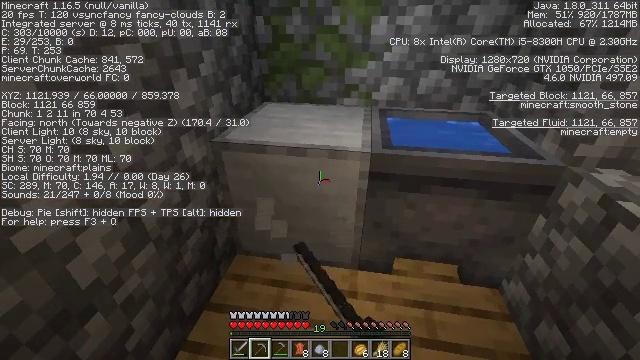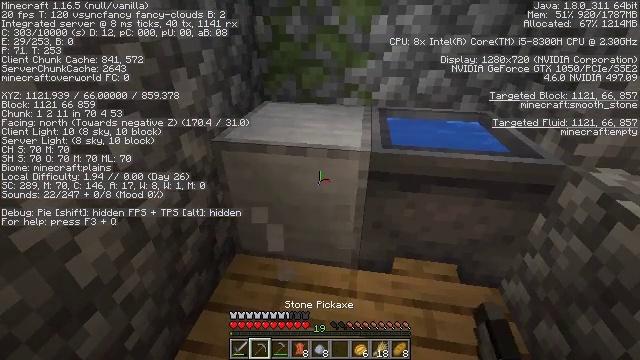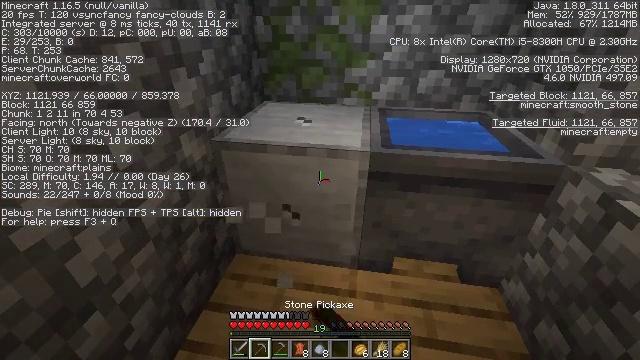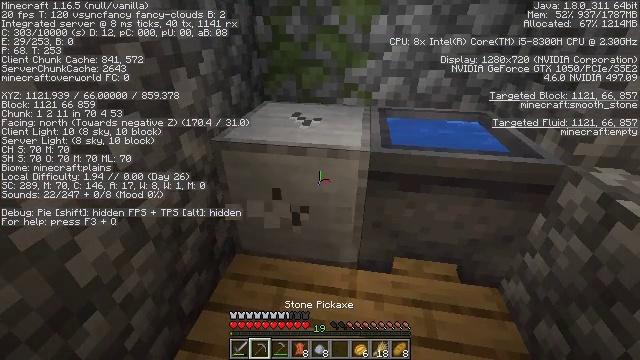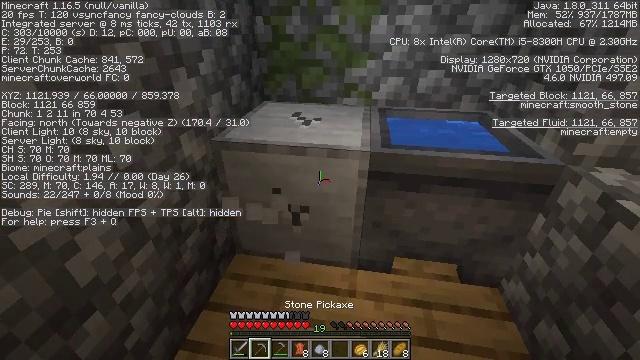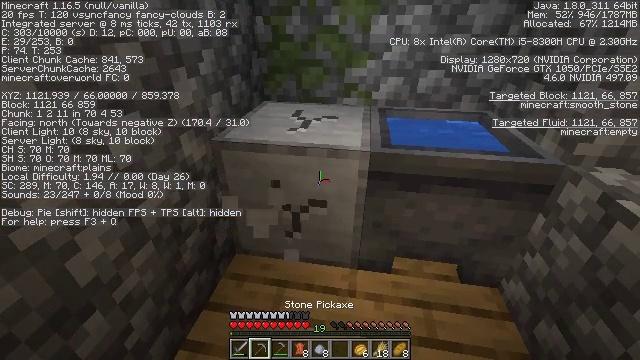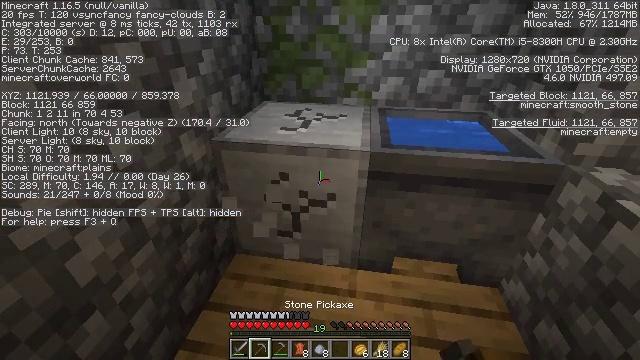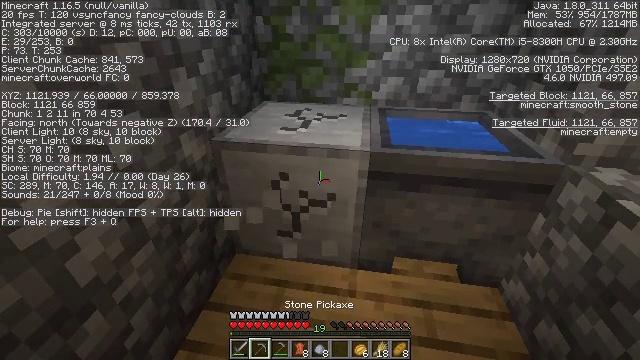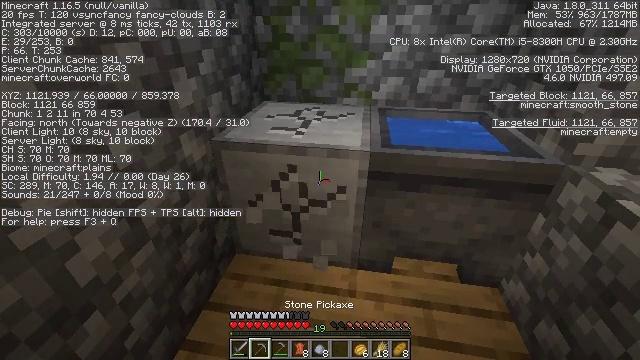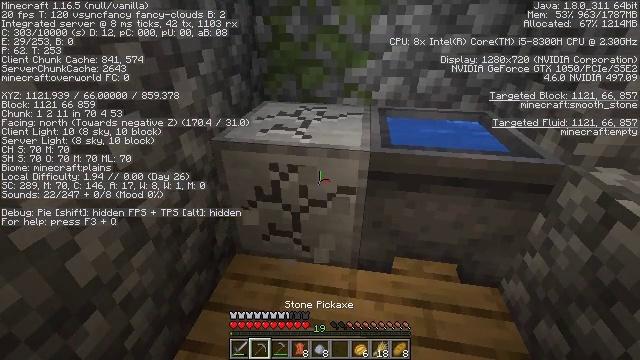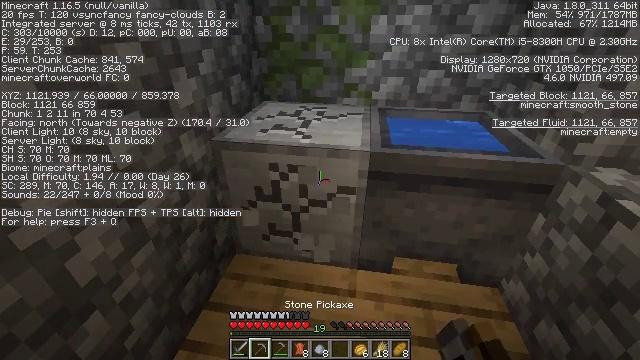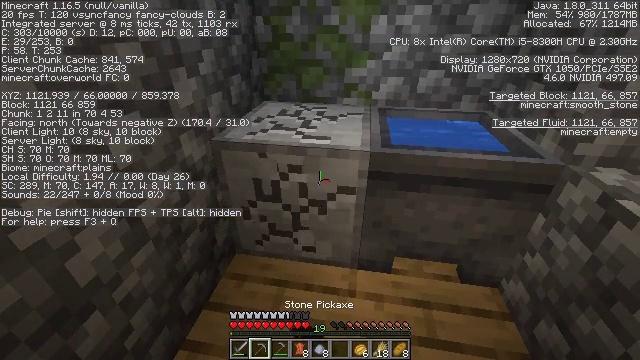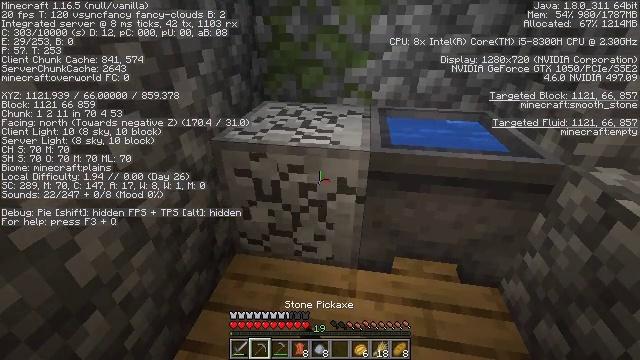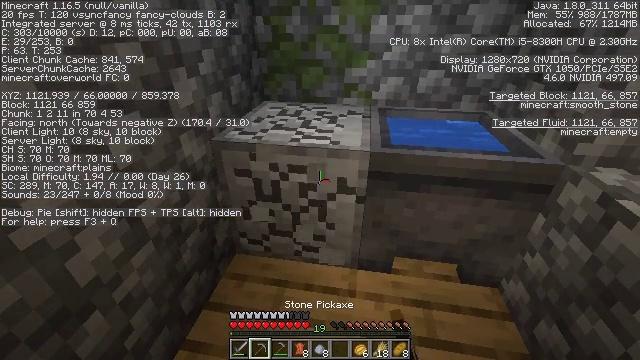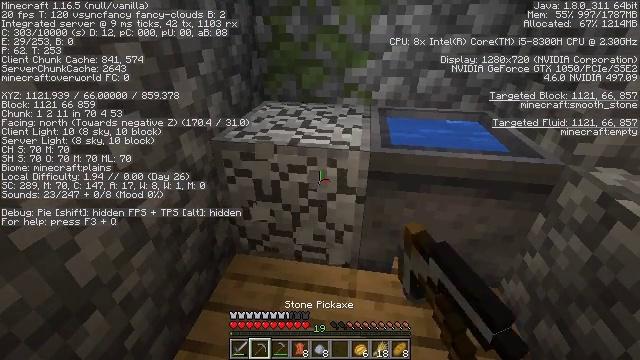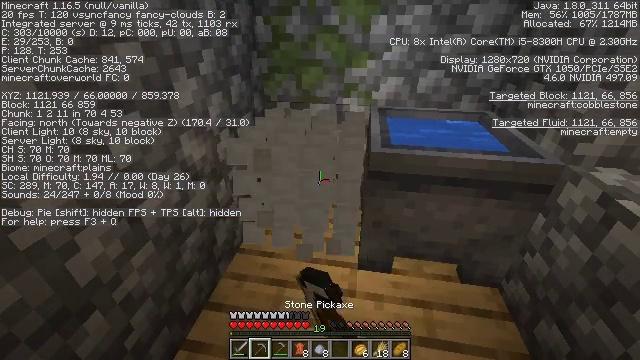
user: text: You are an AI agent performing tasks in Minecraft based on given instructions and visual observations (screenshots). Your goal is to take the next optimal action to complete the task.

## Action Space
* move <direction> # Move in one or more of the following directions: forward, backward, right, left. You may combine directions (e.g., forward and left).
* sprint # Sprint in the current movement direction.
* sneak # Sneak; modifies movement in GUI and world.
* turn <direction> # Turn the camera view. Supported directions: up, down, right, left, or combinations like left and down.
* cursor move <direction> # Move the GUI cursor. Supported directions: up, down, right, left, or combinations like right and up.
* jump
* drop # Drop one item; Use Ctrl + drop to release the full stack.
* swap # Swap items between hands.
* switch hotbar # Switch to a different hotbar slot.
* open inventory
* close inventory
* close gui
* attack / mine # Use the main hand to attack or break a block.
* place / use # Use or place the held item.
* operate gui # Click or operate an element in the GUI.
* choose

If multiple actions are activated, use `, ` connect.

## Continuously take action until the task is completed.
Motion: motion action
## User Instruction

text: Get smooth stone for building.
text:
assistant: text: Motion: attack / mine, switch to hotbar 2
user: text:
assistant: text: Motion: attack / mine, switch to hotbar 2
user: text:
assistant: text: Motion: attack / mine
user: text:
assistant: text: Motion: attack / mine
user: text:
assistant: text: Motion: attack / mine
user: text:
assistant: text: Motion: attack / mine
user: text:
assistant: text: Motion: attack / mine
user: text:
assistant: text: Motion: attack / mine
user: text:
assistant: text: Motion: attack / mine
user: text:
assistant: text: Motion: attack / mine
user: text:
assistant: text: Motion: attack / mine
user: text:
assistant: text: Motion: attack / mine
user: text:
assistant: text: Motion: attack / mine
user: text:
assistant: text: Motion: attack / mine
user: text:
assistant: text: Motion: attack / mine
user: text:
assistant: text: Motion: attack / mine
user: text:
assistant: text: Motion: attack / mine
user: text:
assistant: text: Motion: attack / mine
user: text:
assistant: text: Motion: attack / mine
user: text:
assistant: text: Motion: attack / mine